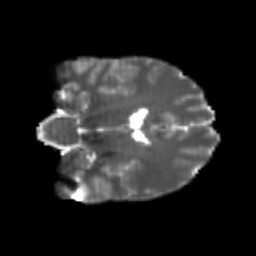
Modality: T2w
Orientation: coronal
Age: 21
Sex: male
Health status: healthy
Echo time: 0.074 s